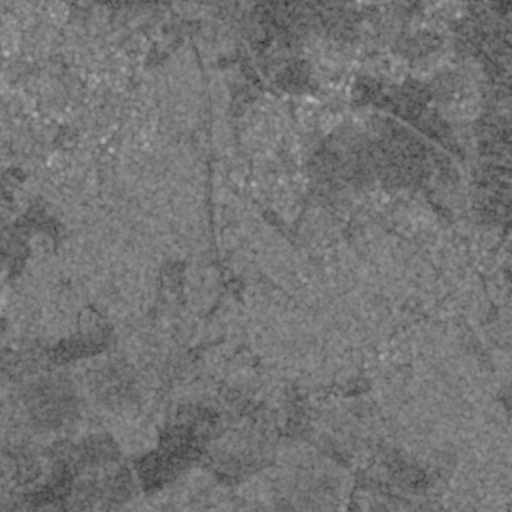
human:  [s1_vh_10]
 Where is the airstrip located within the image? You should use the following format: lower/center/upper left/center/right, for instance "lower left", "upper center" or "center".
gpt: The airstrip is located in the lower left of the image.
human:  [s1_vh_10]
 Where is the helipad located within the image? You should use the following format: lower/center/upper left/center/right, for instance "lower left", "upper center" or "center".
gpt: The helipad is located in the upper center of the image.
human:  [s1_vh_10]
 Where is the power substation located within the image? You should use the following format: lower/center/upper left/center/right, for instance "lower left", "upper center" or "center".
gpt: The power substation is located in the upper left of the image.
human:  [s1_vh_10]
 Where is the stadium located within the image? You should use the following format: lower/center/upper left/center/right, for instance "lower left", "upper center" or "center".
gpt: The stadium is located in the upper right of the image.
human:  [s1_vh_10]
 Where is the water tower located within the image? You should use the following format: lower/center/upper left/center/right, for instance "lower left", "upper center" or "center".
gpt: The water tower is located in the center of the image.
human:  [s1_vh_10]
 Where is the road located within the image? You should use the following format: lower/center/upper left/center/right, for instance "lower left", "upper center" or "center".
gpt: There is no road in the image.

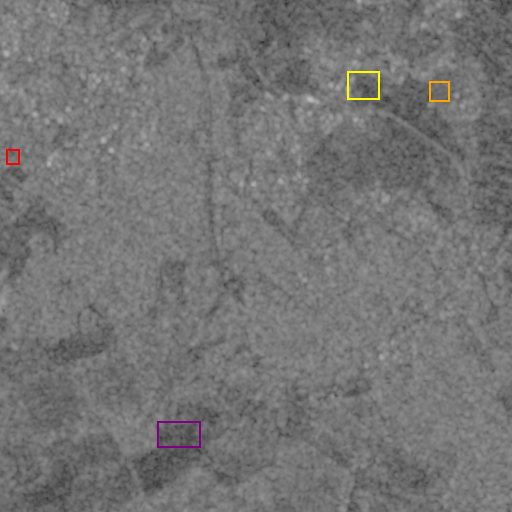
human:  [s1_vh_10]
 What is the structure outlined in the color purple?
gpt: The structure outlined in purple is an airstrip.
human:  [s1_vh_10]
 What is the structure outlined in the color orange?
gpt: The structure outlined in orange is a park.
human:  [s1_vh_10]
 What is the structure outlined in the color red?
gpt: The structure outlined in red is a parking lot.
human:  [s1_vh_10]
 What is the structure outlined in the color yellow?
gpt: The structure outlined in yellow is a stadium.
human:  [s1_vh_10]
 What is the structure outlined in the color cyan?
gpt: There is no cyan outline.